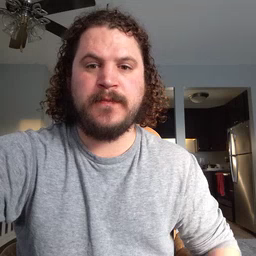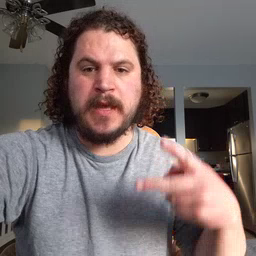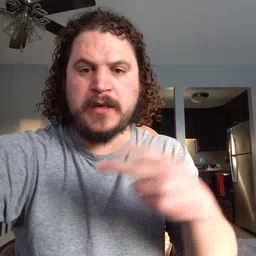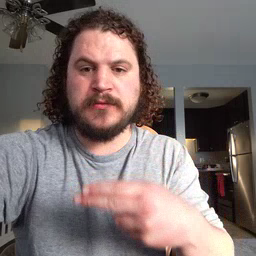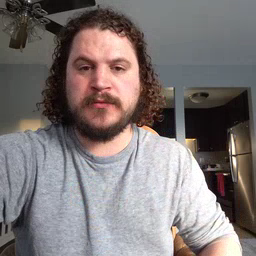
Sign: cut